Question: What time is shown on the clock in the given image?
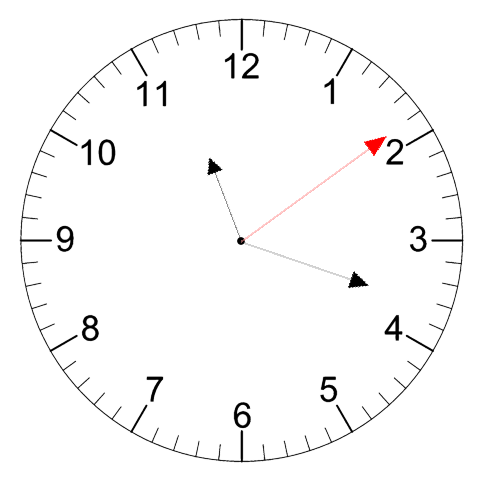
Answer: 11:18:09